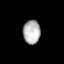
Tissue: lung
Cell type: Fibroblasts
Senescence score: 0.6373
Nuclear area (px): 401
Mean DAPI intensity: 179.204